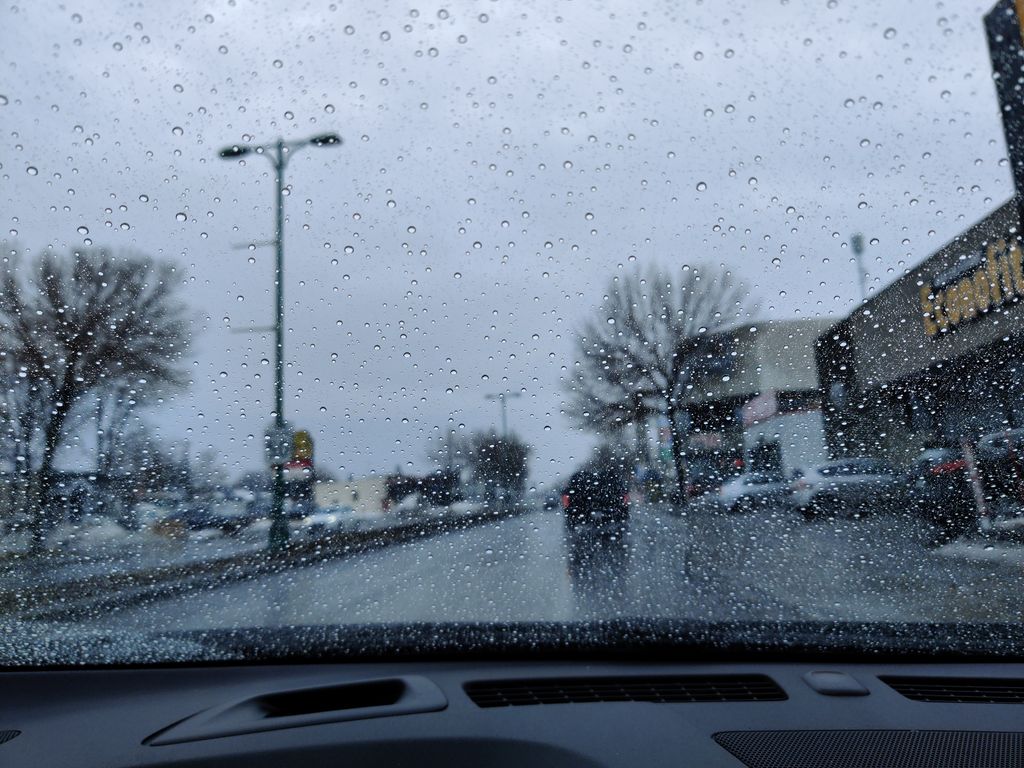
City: montreal